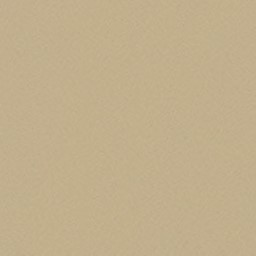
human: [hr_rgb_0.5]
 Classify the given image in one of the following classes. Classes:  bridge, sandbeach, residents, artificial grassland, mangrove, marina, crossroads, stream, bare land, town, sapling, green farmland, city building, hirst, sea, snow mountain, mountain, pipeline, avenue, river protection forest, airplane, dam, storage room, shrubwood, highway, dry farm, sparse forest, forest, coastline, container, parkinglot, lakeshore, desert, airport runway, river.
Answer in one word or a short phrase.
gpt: desert